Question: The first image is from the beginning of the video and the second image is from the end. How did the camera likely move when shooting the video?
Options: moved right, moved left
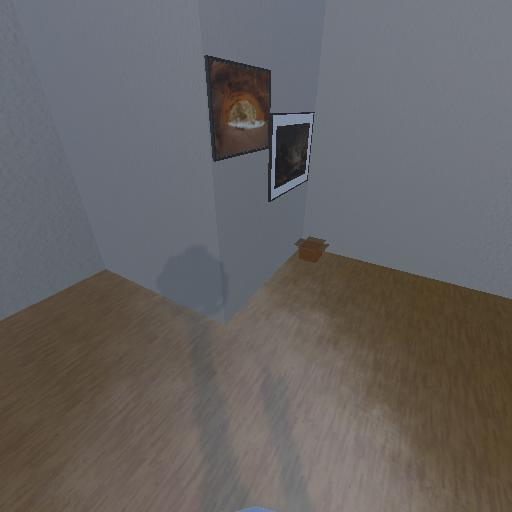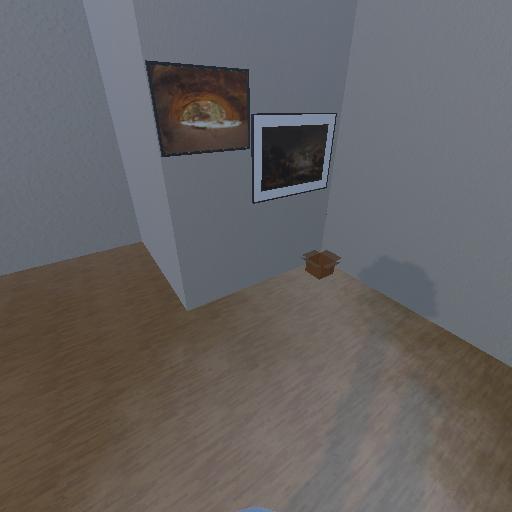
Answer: moved right